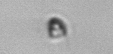
Label: Pyramimonas